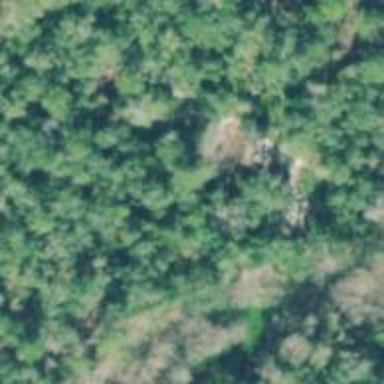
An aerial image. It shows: Mixed woodland area with various types of leaves.